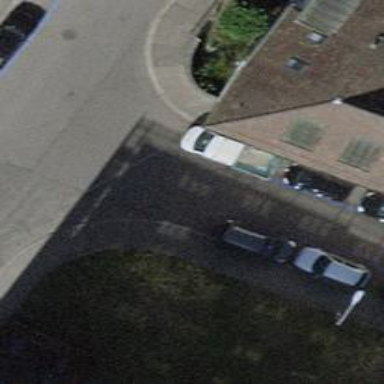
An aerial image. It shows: Residential road with asphalt surface. There are sidewalks on both sides of the road.